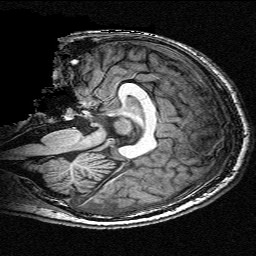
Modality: T1w
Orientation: sagittal
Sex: male
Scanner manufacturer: siemens
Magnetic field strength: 3 T
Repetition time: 2.3 s
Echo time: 0.00336 s